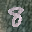
Label: 8